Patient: sex M, age 62
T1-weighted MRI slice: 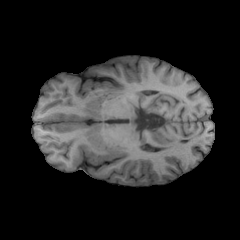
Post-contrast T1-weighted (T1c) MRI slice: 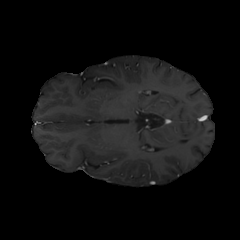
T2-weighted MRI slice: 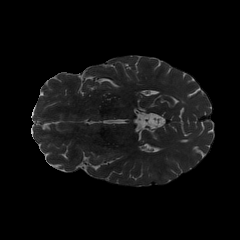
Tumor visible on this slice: yes
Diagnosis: Glioblastoma, IDH-wildtype
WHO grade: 4